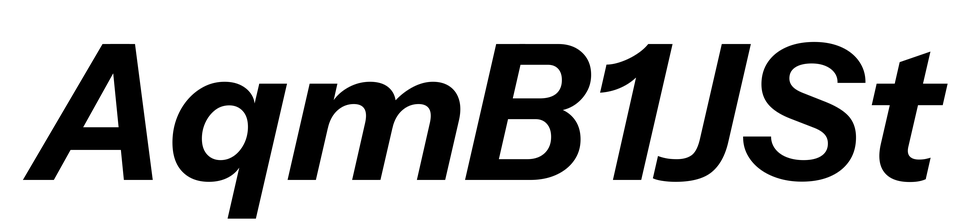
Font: InstrumentSans-Italic_Bold_Italic